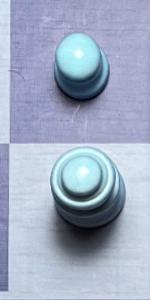
Label: Queen_White